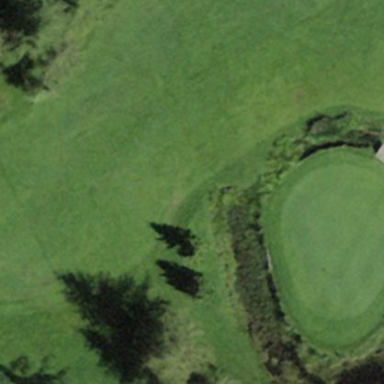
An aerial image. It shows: Grassy golf fairway.